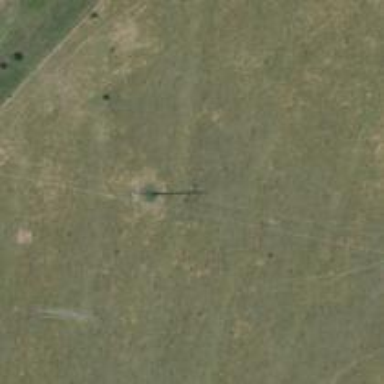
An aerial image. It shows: Power pole.